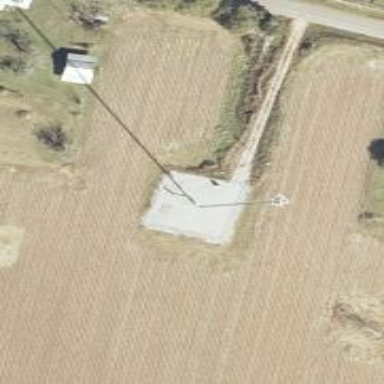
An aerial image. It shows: Man-made mast used for communication purposes.